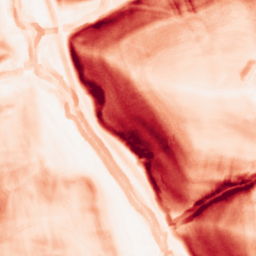
Category: morphological
Decomposition family: morphological_gradient
Decomposition parameters: size: 7
shape: square
Upsampling method: cubic_mitchell
Upsampling parameters: scale: 2
Upsampling scale: 2